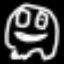
Label: frog